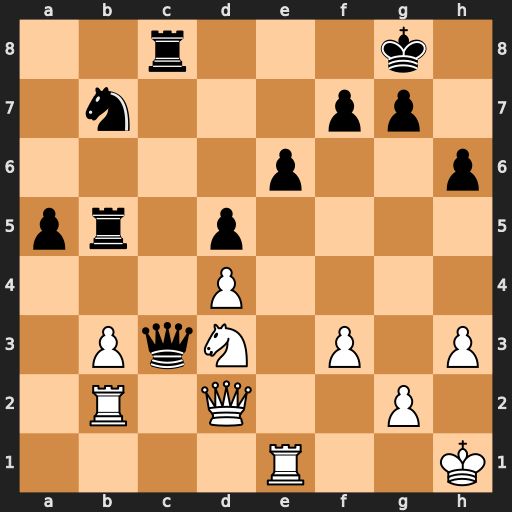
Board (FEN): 2r3k1/1n3pp1/4p2p/pr1p4/3P4/1PqN1P1P/1R1Q2P1/4R2K
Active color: w
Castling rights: -
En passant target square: -
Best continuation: Rc1 Qxc1+ Nxc1